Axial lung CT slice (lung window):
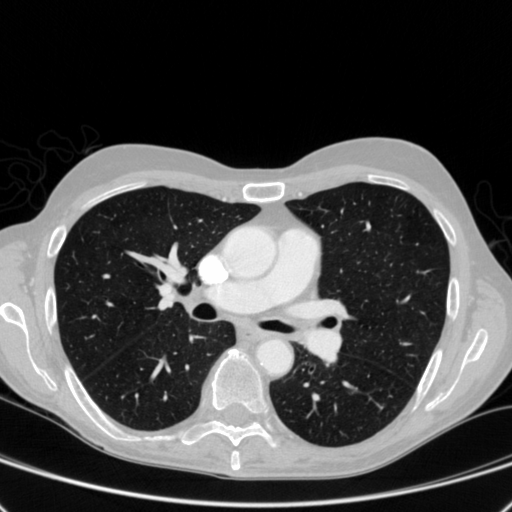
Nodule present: no